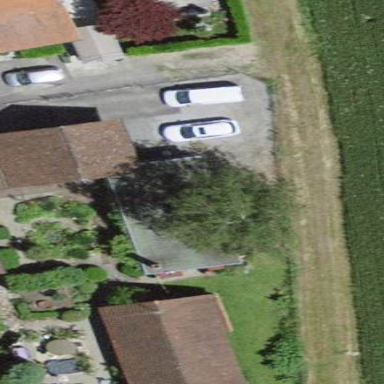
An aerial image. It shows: Garage building.